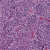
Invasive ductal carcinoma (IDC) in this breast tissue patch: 1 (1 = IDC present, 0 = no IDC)